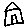
Label: house